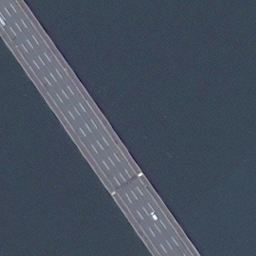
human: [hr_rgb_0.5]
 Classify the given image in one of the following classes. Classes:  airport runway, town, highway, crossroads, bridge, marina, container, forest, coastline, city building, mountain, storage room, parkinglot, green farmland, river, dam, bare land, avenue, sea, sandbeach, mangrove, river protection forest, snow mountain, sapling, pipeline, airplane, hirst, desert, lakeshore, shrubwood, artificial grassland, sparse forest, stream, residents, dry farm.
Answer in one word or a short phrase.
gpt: bridge